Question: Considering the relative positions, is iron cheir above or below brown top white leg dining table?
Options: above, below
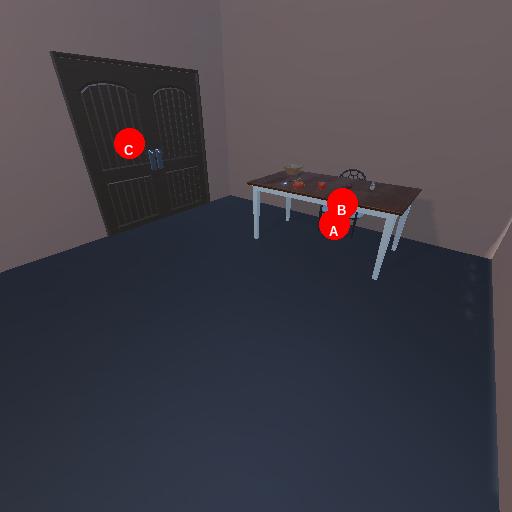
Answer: above